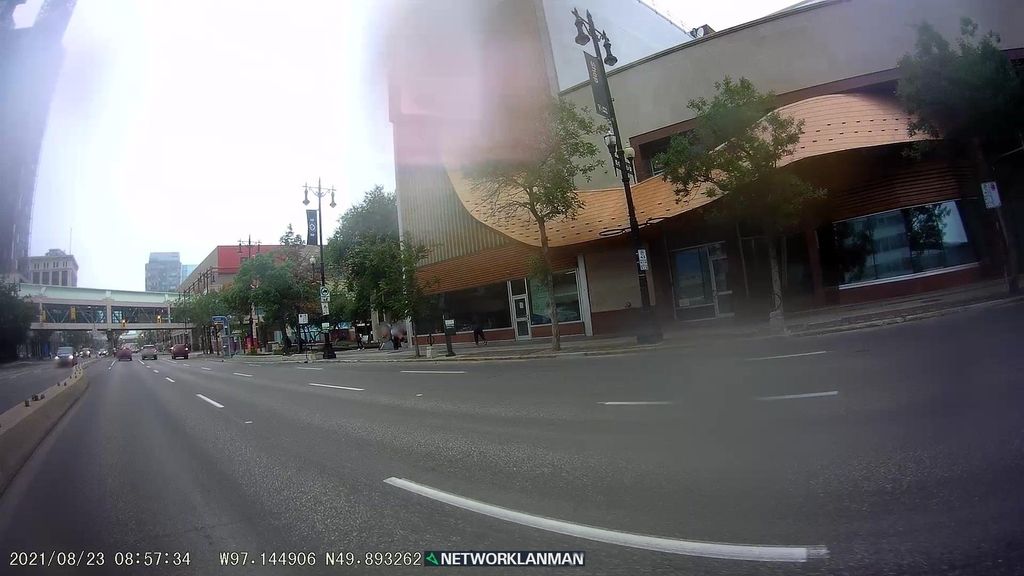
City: winnipeg